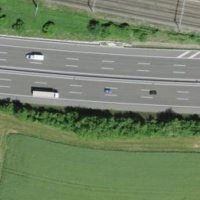
EUNIS habitat code: 57
Species observed at this site:
Milvus milvus